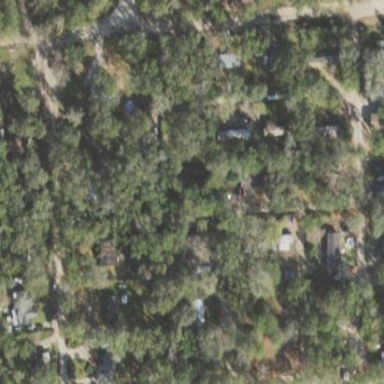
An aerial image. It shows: Residential area designated as trailer park.